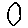
Label: hexagon